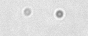
Label: camera_spot